Question: I'm using the latest version of Trigger.io and have my mobile application configured to require iOS 5.0 or higher, and I've got all the icons loaded in the config.json file, e.g:
'''
"modules": {
...
"icons": {
"android": {
"36": "path/to/ICON_36sq.png",
"48": "path/to/ICON_48sq.png",
"72": "path/to/ICON_72sq.png"
},
"ios": {
"57": "path/to/ICON_57sq.png",
"72": "path/to/ICON_72sq.png",
"114": "path/to/ICON_144sq.png",
"512": "path/to/ICON_512sq.png",
"prerendered": true
}
},
...
'''
However, when trying to deploy the application to the App Store using the Application Loader, I get the following error:
'iPhone/iPod Touch: Info.plist: Unable to verify icon dimensions, no icon found. You must define CFBindleIcons, CFBundleIconFiles, CFBundleIconFile, or provide a default Icon.png that us 57x57.'

The icon file does exist and is correctly configured for my app, so it's not a issue of the file not existing. It also works correctly on the simulator and my development device, just not when releasing to the app store.
Any help is appreciated.
: If I dig into the IPA and look at the Plist.info file in the resulting package created by trigger.io, the 'MinimumOSVersion' is set to '4.3', and not respecting what I have in my 'config.json' file (minimum version I've set to is 'iOS 5.0').
---
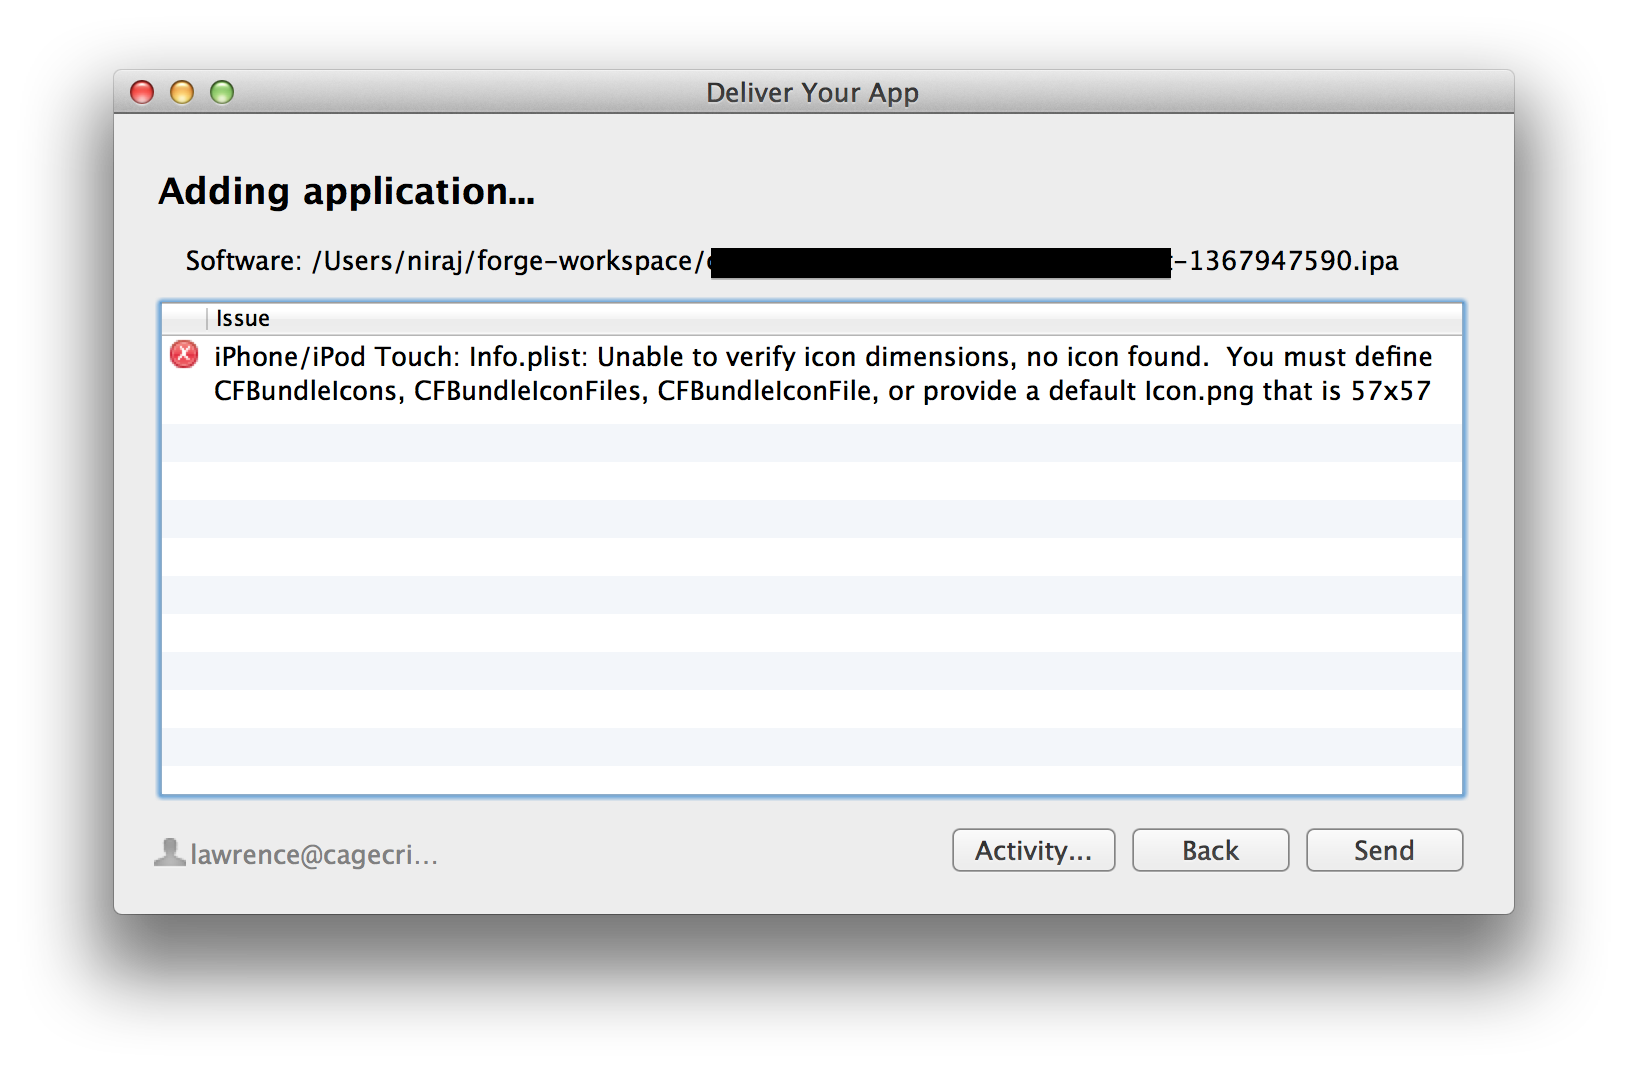
Answer: This was a bug in the Trigger.io platform: we deployed a fix in v1.4.44 - see <URL>
There are currently two ways to define custom icon file names in an iOS app. After recreating an Xcode project we use internally, the newly generated 'Info.plist' only conformed to the new style, which causes Application Loader problems.
v1.4.44 restored the old-style icons configuration.